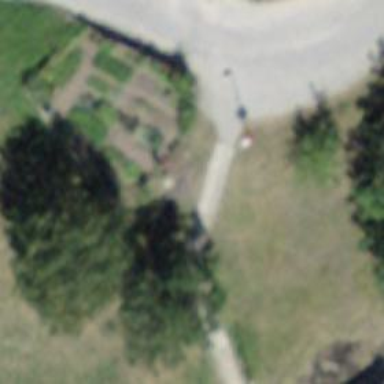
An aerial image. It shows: Road with steps.